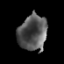
Tissue: prostate
Cell type: Myeloid cells
Senescence score: 0.356
Nuclear area (px): 999
Mean DAPI intensity: 87.23